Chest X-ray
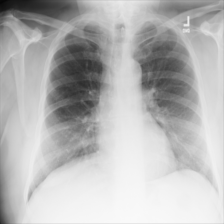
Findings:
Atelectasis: negative
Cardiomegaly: negative
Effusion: negative
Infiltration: negative
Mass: negative
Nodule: negative
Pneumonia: negative
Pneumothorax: negative
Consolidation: negative
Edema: negative
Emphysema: negative
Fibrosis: negative
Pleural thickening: negative
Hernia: negative